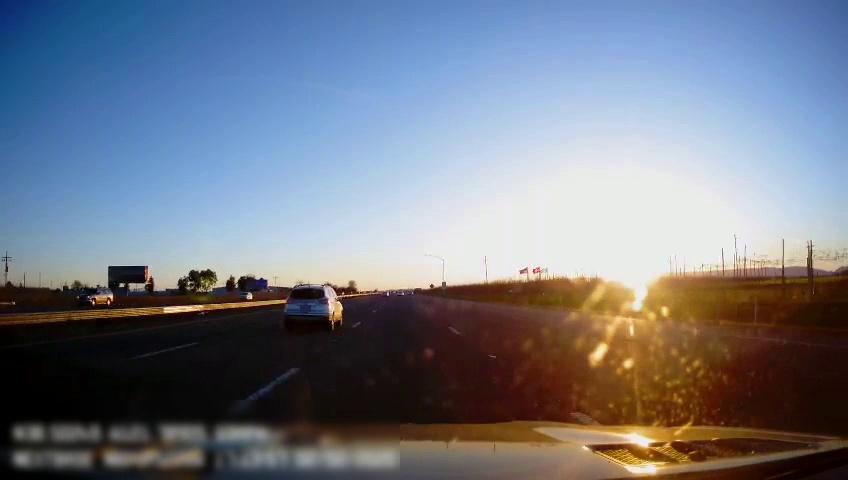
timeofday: Day
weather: Sunny
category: Drivable Space
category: Vehicles | SUV
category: Vehicles | SUV
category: Vehicles | Car
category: Lanes | Alternate Lane
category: Lanes | Alternate Lane
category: Lanes | Current Lane
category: Lanes | Current Lane
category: Lanes | Alternate Lane